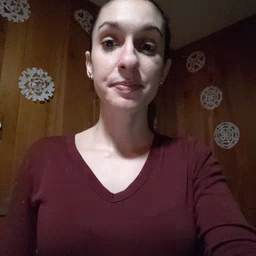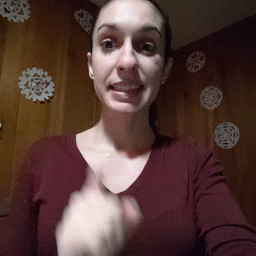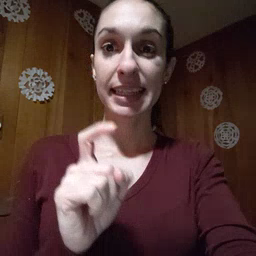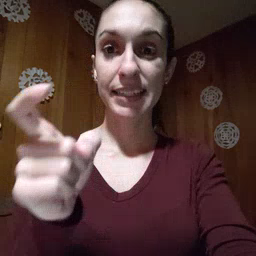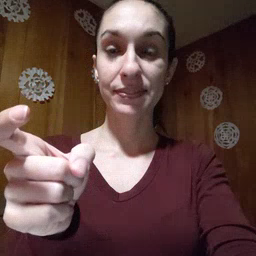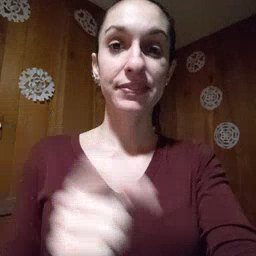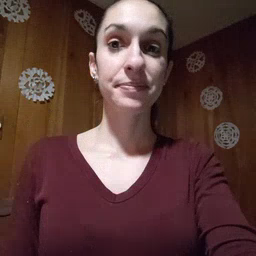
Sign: gift